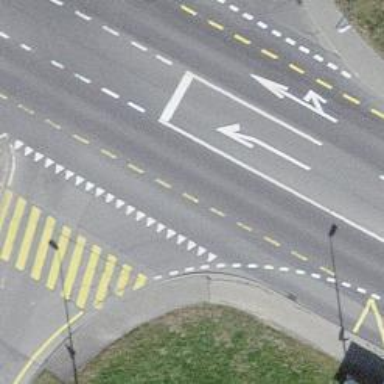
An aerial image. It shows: Unmarked road crossing.